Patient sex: F
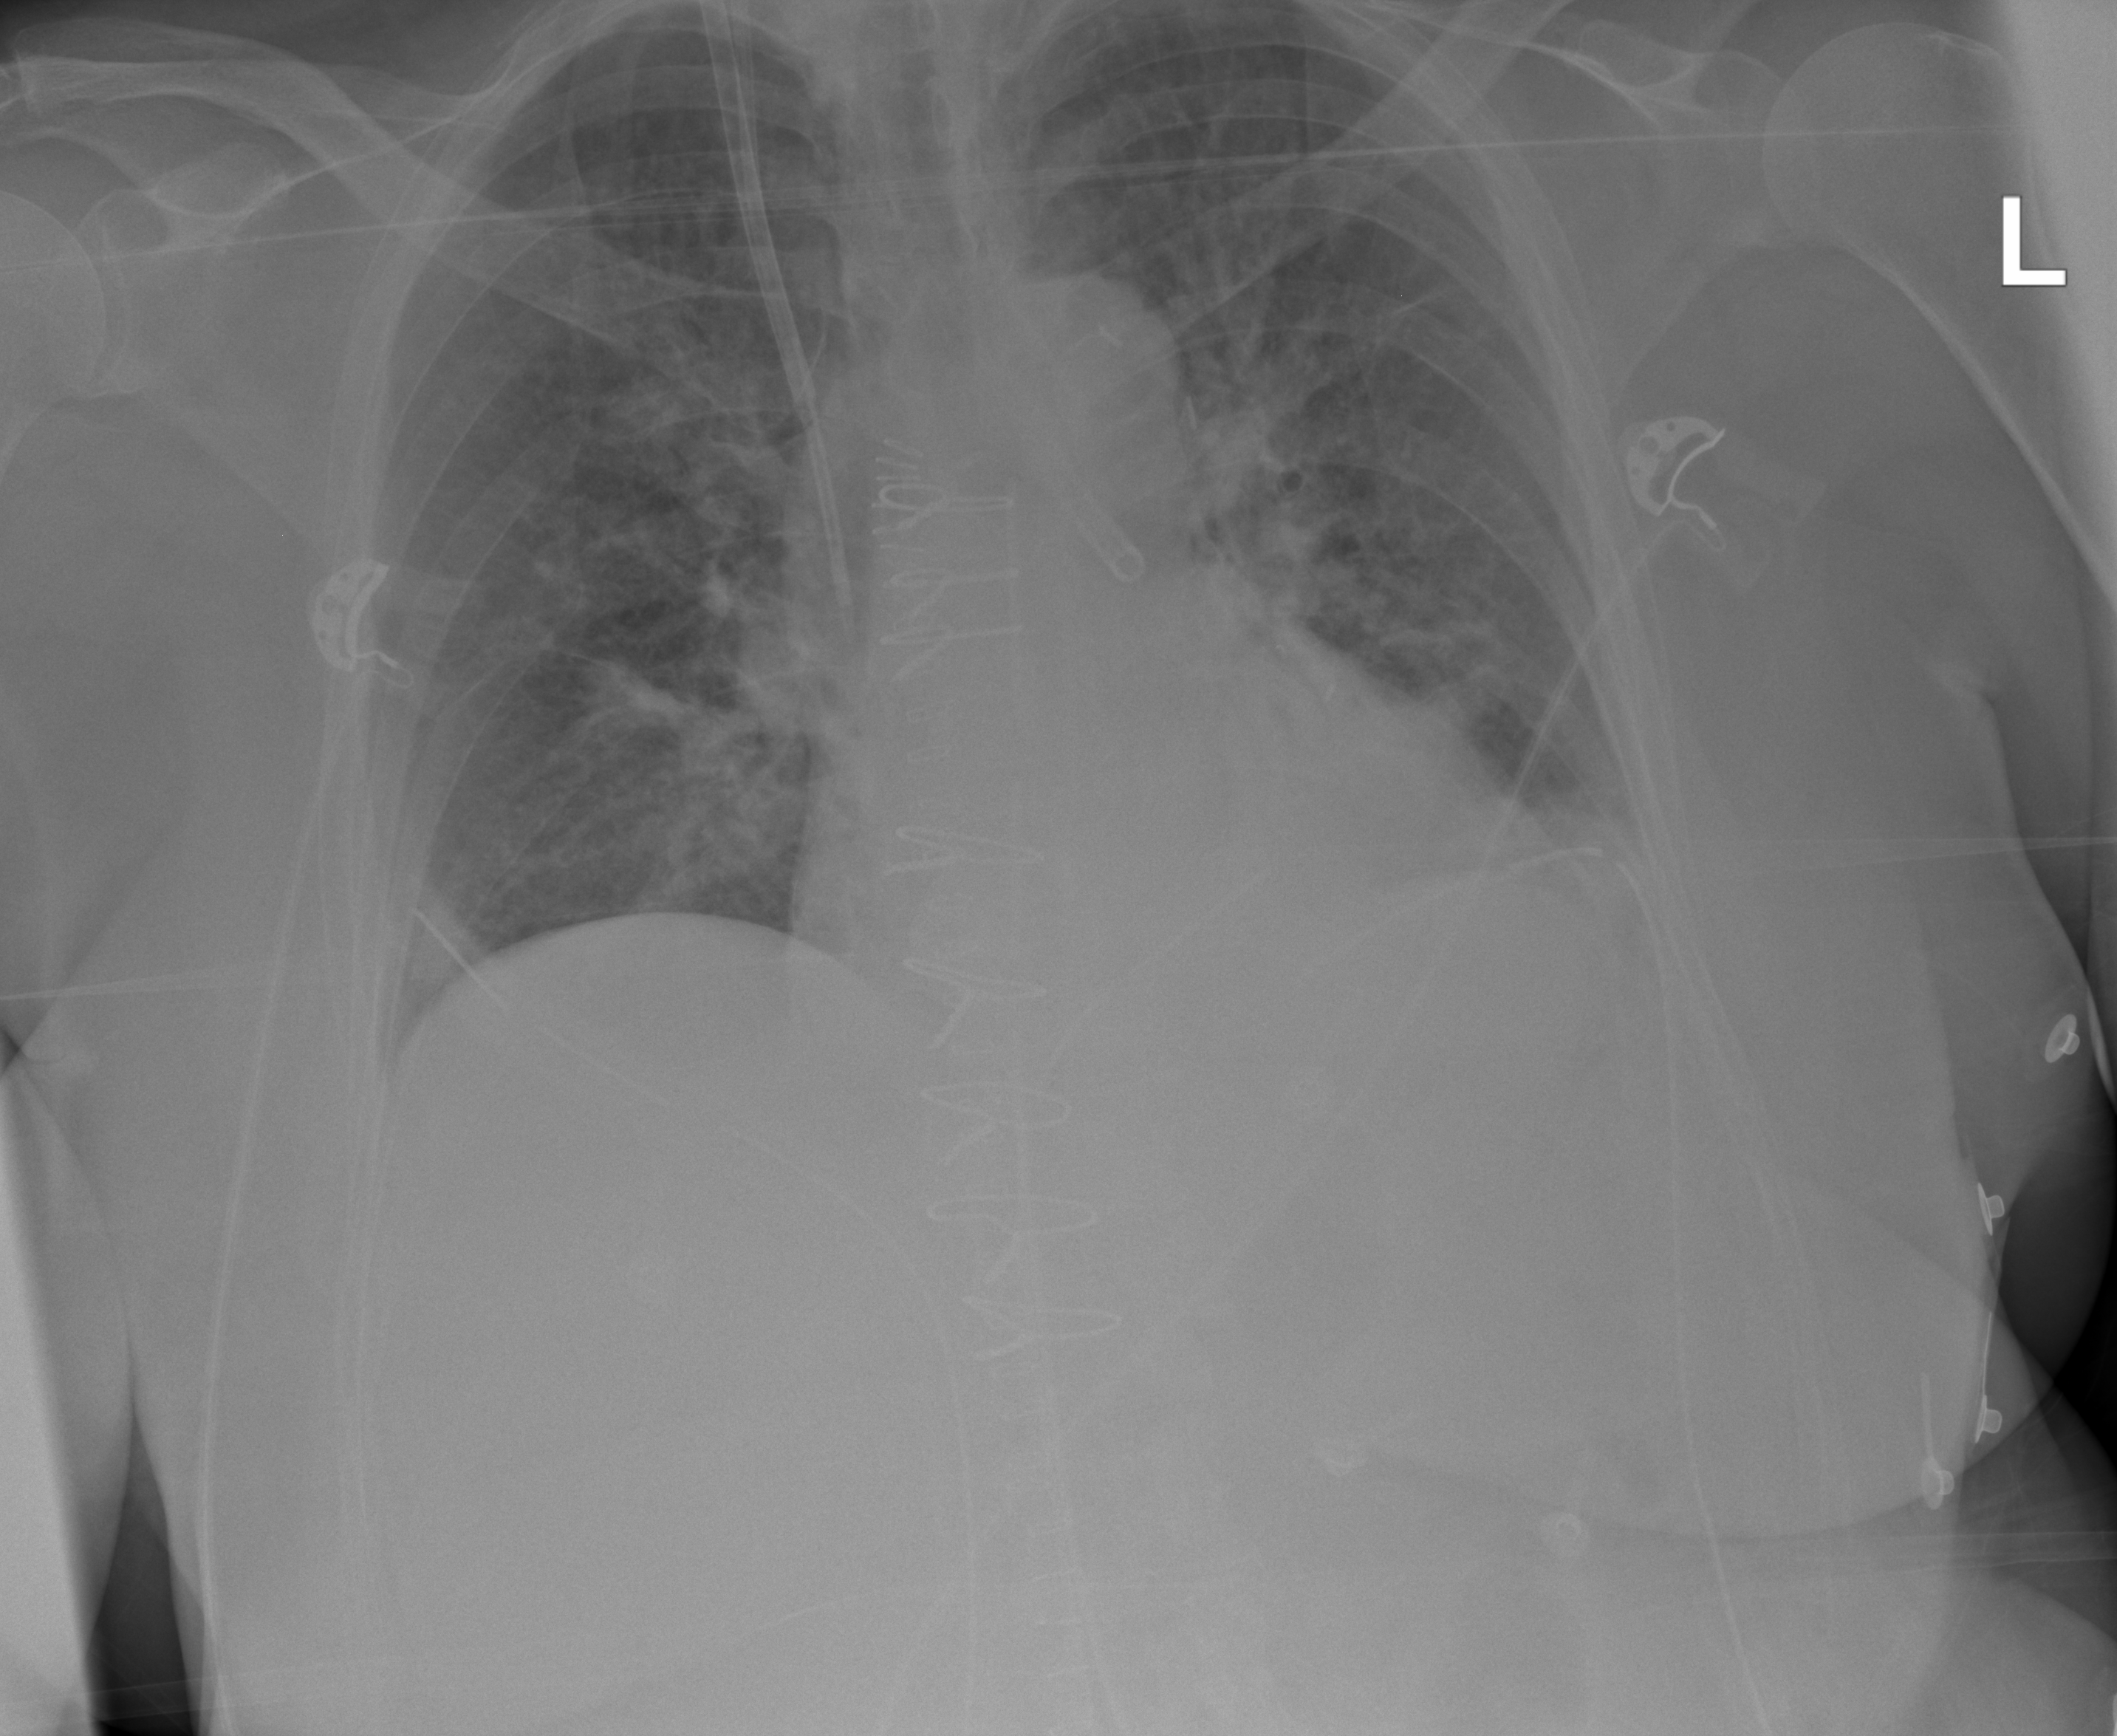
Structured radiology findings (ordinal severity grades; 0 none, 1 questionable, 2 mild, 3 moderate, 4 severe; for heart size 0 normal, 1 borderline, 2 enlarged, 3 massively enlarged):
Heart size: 1
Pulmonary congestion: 0
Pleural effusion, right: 0
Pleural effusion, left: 0
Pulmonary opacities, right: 0
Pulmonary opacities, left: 0
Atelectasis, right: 0
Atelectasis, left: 2